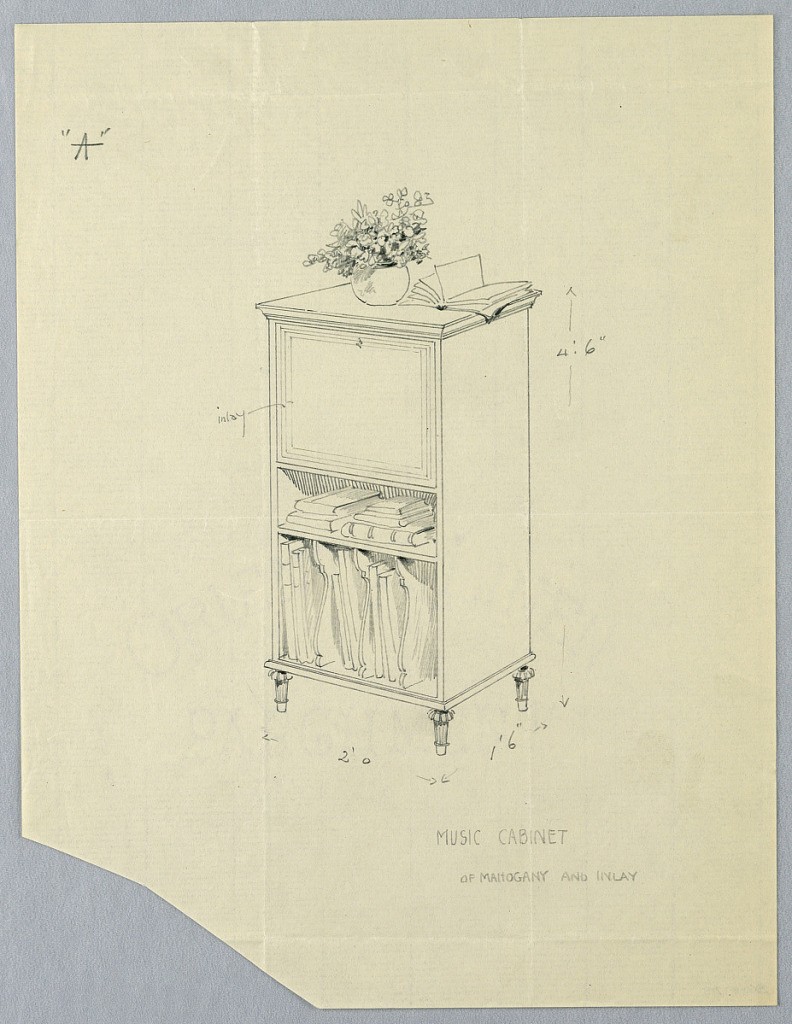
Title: Design for Music Cabinet "A" of Mahogany and Inlay
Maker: A.N. Davenport Co.
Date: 1900–05
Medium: Graphite on thin cream paper
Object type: Drawing
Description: Rectangular body with hinged upper drawer and 2 open lower shelves with stacks of books and music notebooks separated by molded dividers; raised on 4 small tapering en toupee feet; flower vase and open book atop cabinet.